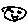
Label: smiley face